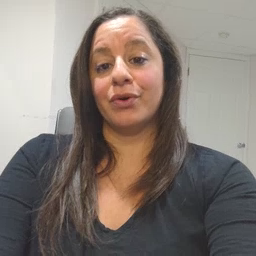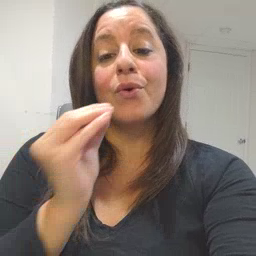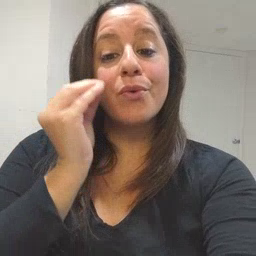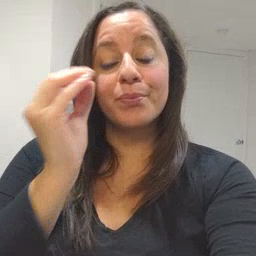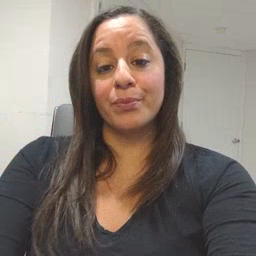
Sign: home